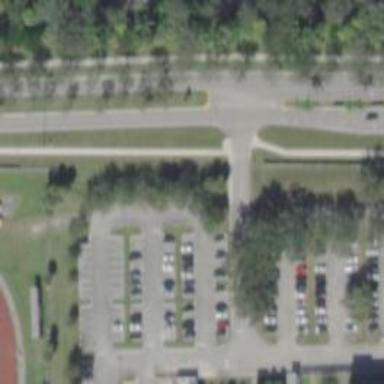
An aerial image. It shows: Driveway with asphalt surface on service road. There is sidewalk on the left side.